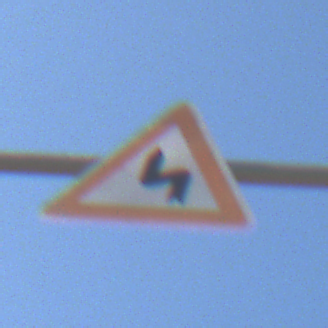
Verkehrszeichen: DoppelkurveZunaechstLinks
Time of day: MorningAfternoon
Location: Outdoor (Suburban)
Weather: PartlyCloudy
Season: NotSpecified
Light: Natural